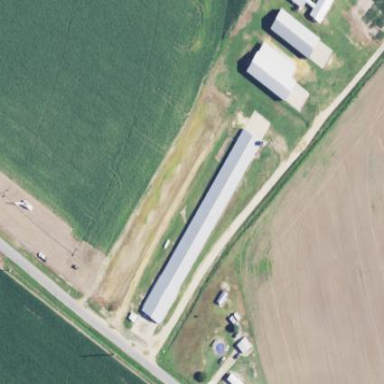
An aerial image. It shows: Farm auxiliary building.